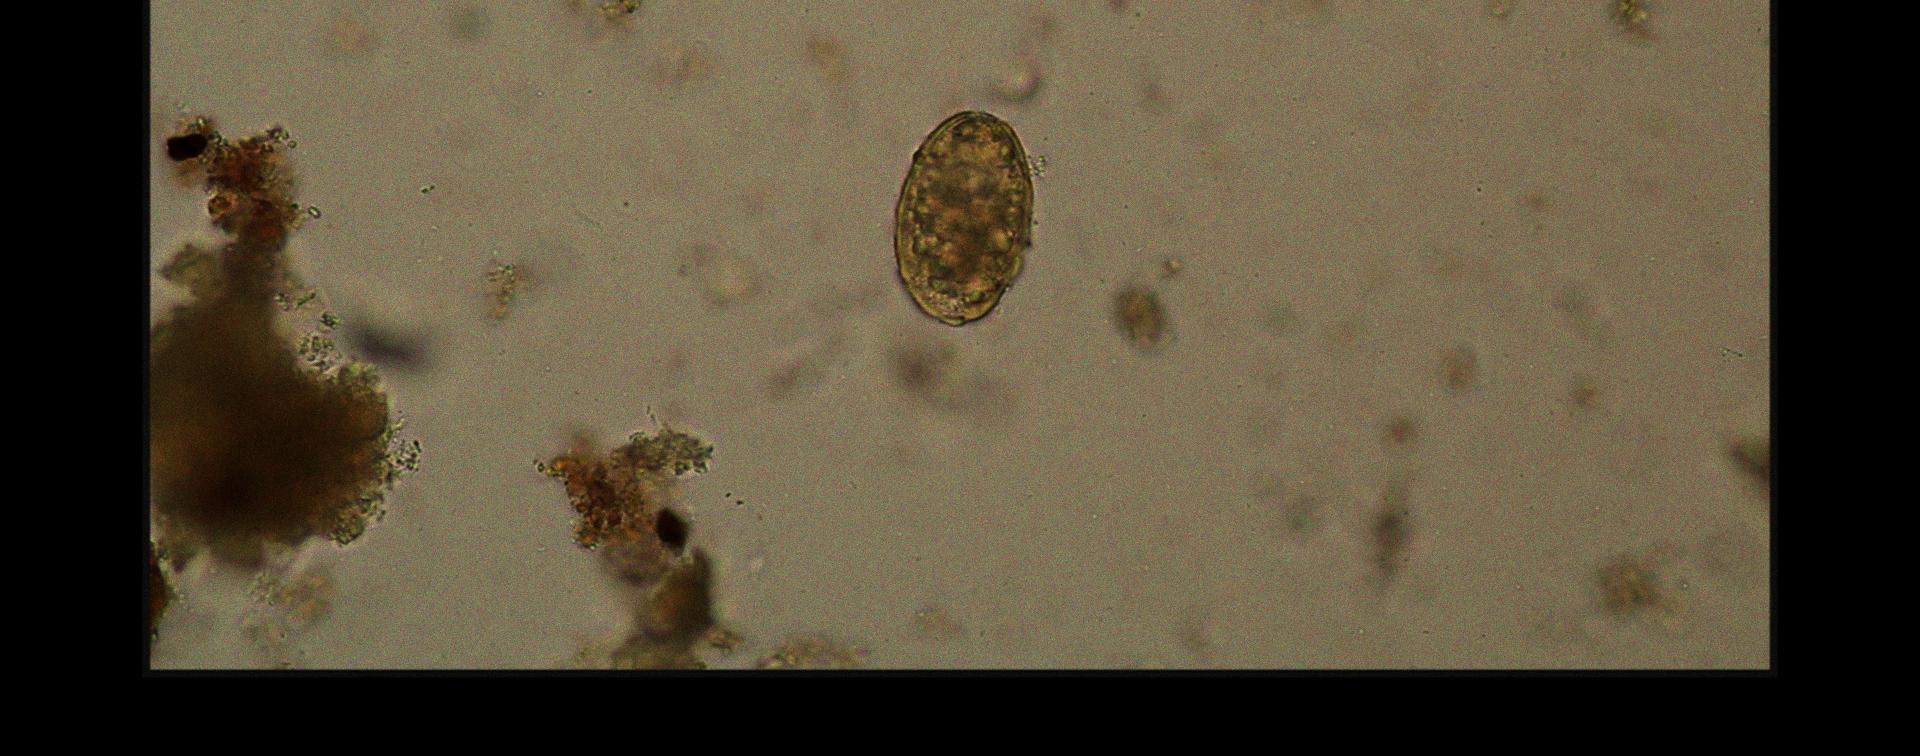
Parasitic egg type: Ascaris lumbricoides